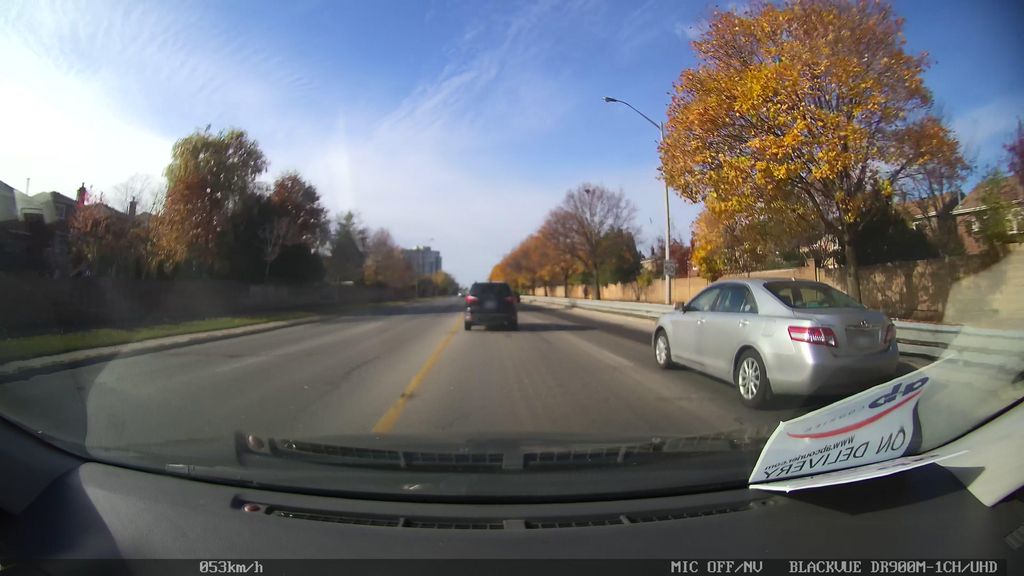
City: toronto